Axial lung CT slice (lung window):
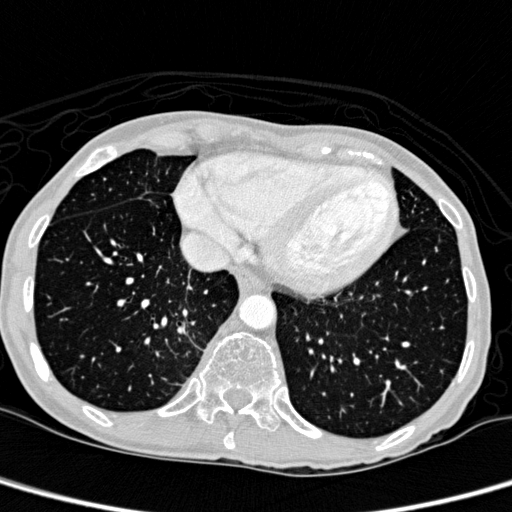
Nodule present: no